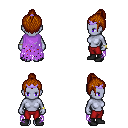
a pixel art fantasy rpg character, female body template, dark elf, purple skin, maroon tattered cape, red pants, brunette short topknot hairstyle, purple tiara, bracelets, black shoes, four views (front, back, left, right), 2x2 character sprite sheet, small pixel art, hard edges, no anti-aliasing